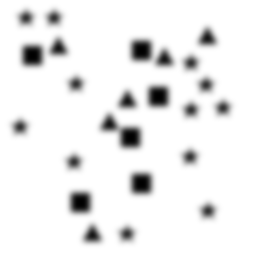
Squares: 6
Triangles: 6
Stars: 12
Total shapes: 24